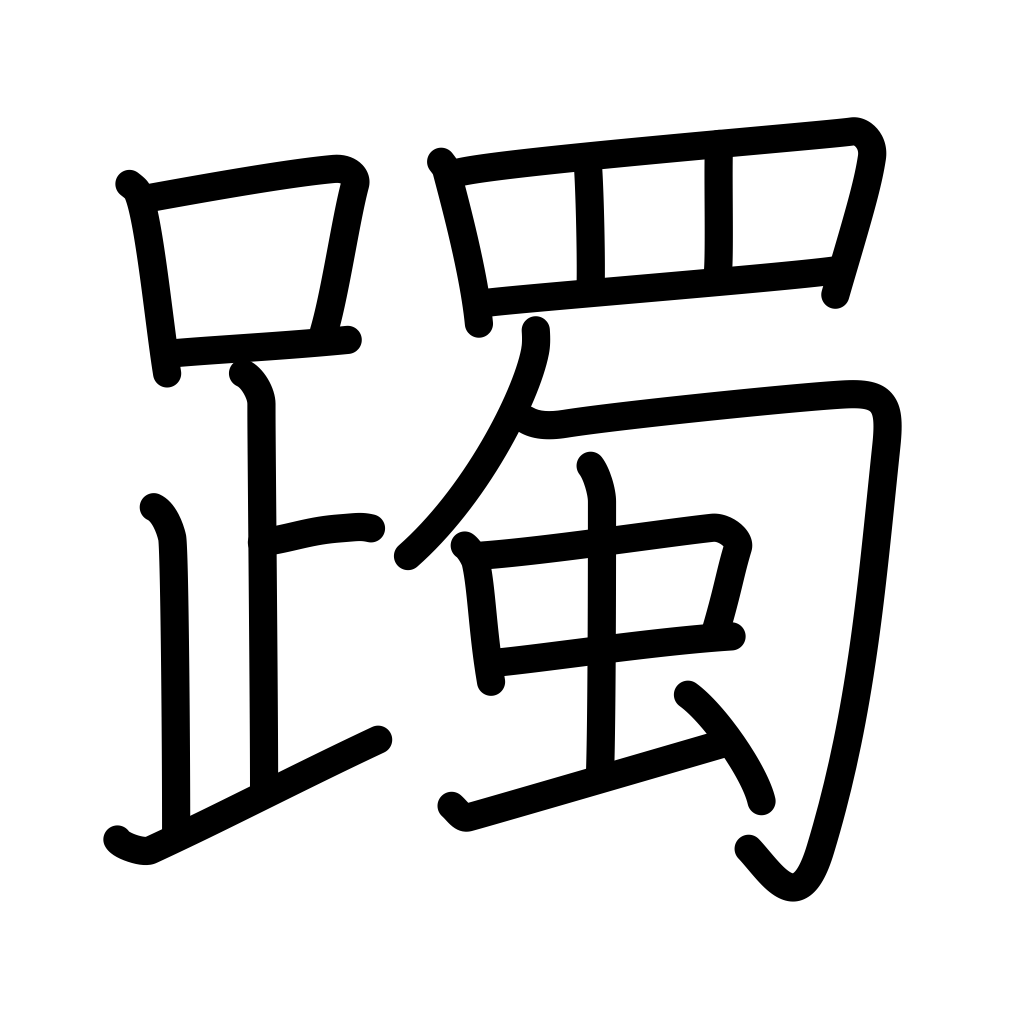
Meaning: tap with the feet, ruins